Question: I have a 'GtkTextView' widget and I want to display a custom popup menu when the user right-clicks on a word. In order to display the appropriate menu, I need to know what word is located at that position.
Like the following:

I'm reading the docs but I haven't found the way yet.
Does anyone know how to do that?
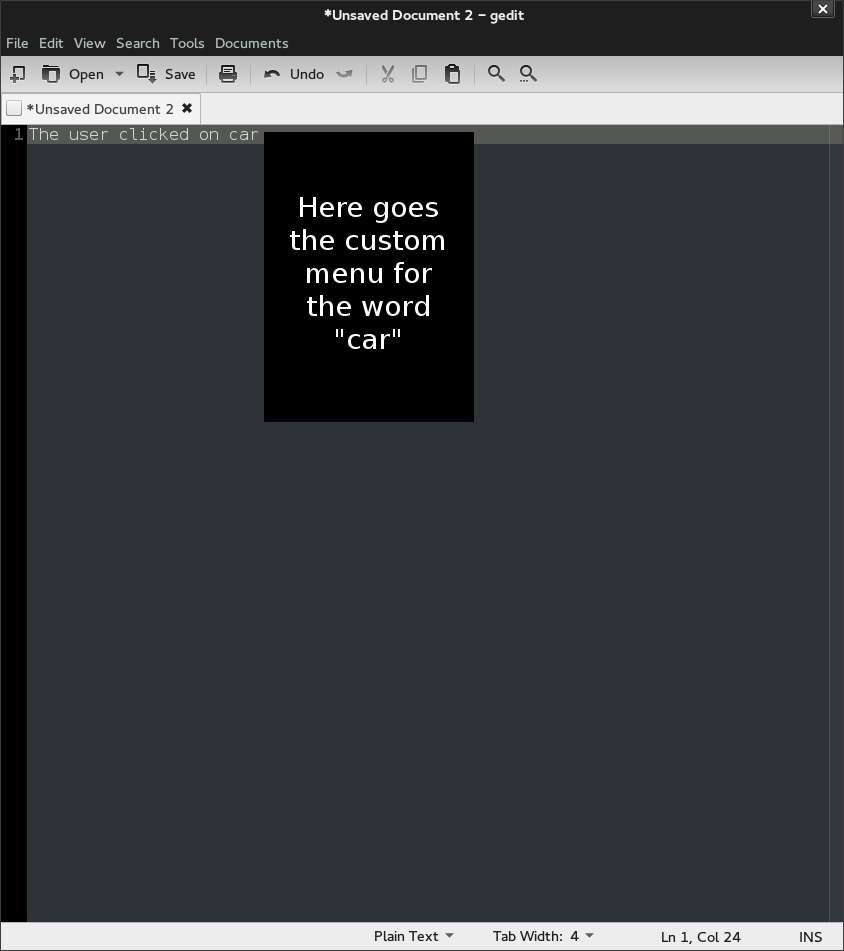
Answer: I've got it working by connecting the 'button-press-event' signal from 'GtkTextView' to the function that creates the menu
'''
g_signal_connect(text_view, "button-press-event", G_CALLBACK(right_click_menu), NULL);
'''
the function handling the menu creation will ignore the event when it's not generated by the button expected (right-click)
'''
if(event->button.button != 3)
return FALSE;
'''
getting the word is just a matter of calling 'gtk_text_view_window_to_buffer_coords' with the coordinates that were passed in with the 'GdkEvent'
'''
int x, y;
gtk_text_view_window_to_buffer_coords( GTK_TEXT_VIEW(text_view),
GTK_TEXT_WINDOW_WIDGET,
event->button.x,
event->button.y,
&x,
&y );
'''
and asking for an iterator with
'''
GtkTextIter iter;
gtk_text_view_get_iter_at_location(GTK_TEXT_VIEW(text_view), &iter, x, y);
'''
then using the 'GtkTextIter' functions (<URL> to determine the word bounds.